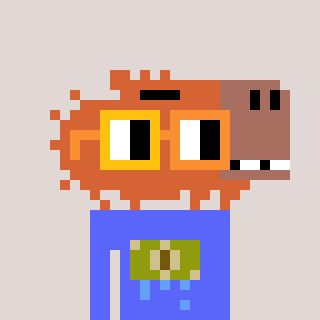
a pixel art character with square yellow and orange glasses, a capybara-shaped head and a purple-colored body on a warm background